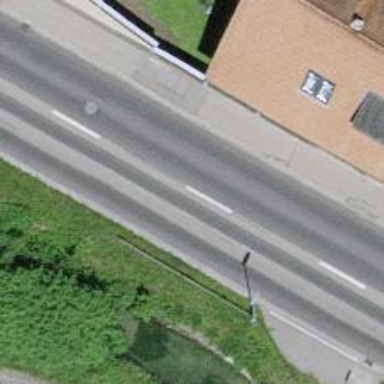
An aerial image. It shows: Bus stop along the road.